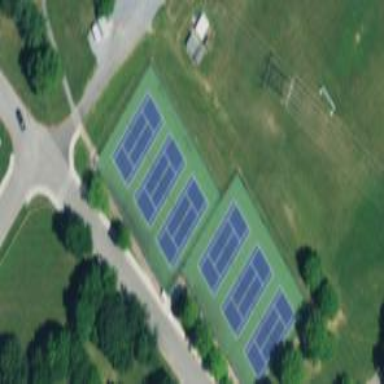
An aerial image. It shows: Tennis court on the leisure land pitch.